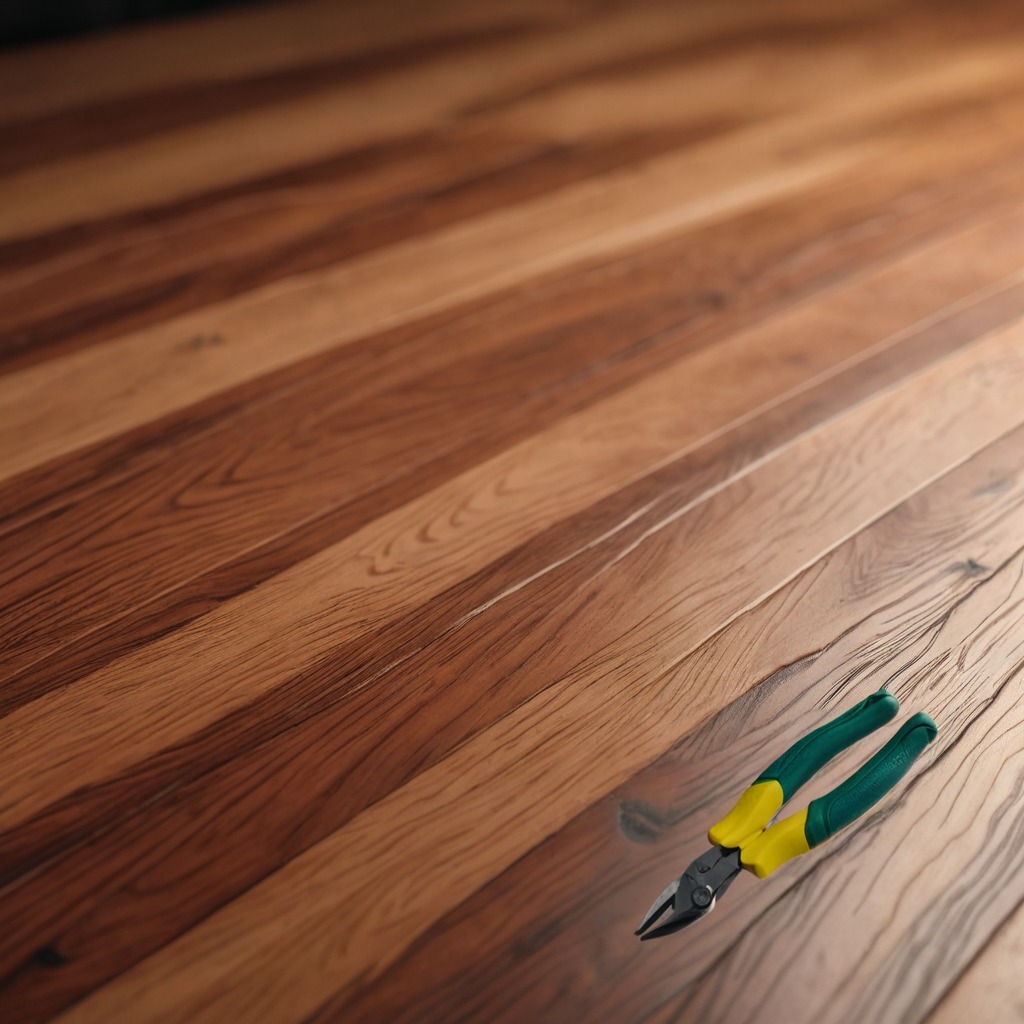
A plier is lying on the wooden table.